Interaction volume radius: 5 \u00c5
Interaction volume height: 35 \u00c5
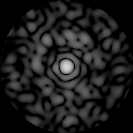
Disorder parameter: 0.8563